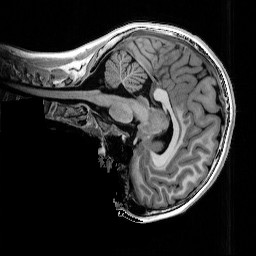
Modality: T1w
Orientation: sagittal
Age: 11
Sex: male
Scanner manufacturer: siemens
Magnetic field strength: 3 T
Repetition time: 4 s
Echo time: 0.00289 s